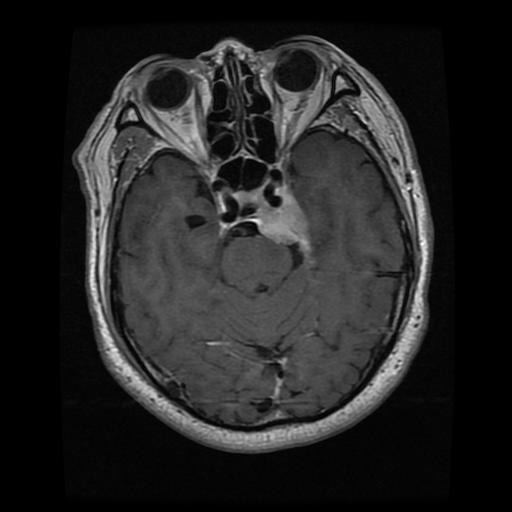
Label: meningioma